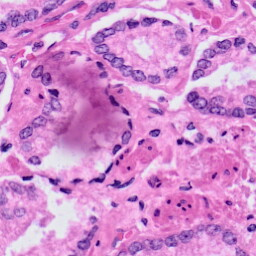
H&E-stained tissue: Prostate